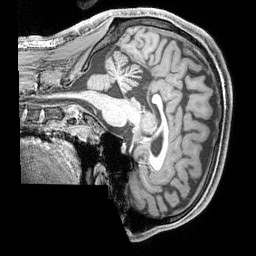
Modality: T1w
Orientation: sagittal
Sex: male
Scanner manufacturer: siemens
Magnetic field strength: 3 T
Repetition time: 2.3 s
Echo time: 0.00226 s